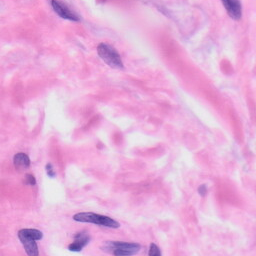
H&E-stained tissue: Skin